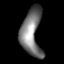
Tissue: lung
Cell type: Others
Senescence score: 0.5749
Nuclear area (px): 915
Mean DAPI intensity: 120.846